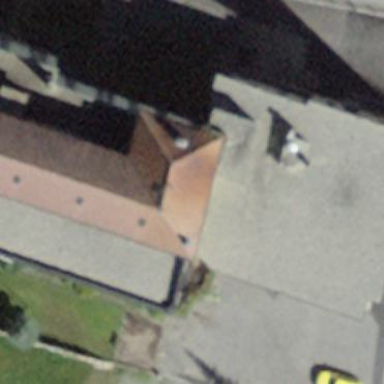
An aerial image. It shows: Hotel building.